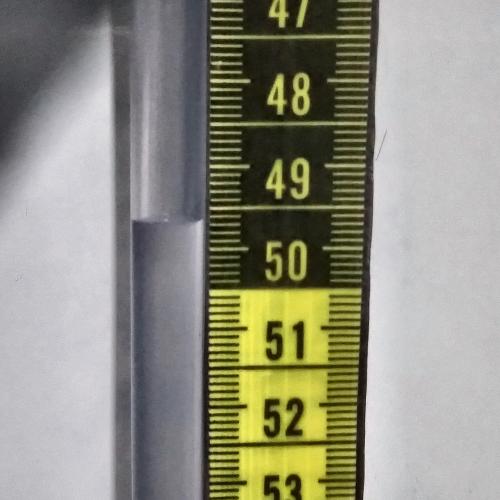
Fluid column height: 49.7 cm